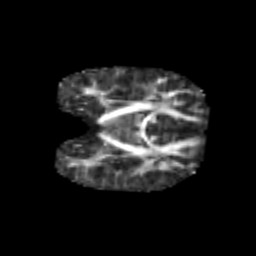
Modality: FA
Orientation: coronal
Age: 6
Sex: male
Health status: healthy